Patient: sex M, age 65
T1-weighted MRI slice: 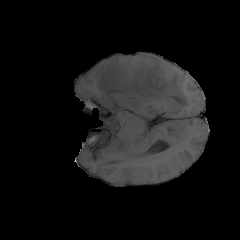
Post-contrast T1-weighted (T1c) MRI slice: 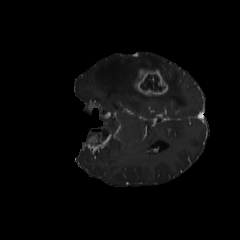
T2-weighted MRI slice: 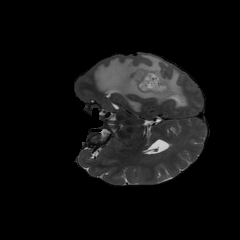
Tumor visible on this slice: yes
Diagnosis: Glioblastoma, IDH-wildtype
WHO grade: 4